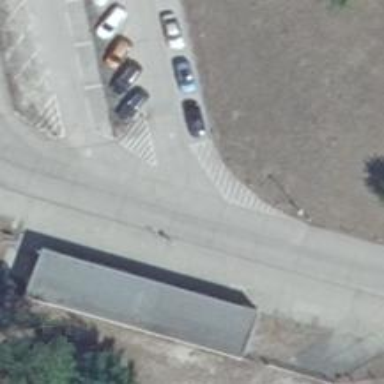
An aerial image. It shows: Platform for public transport with shelter.